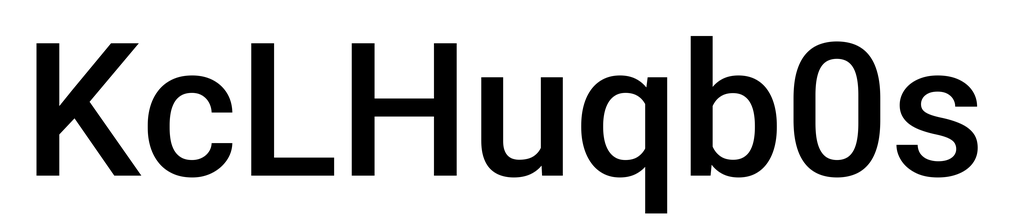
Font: Roboto_Medium